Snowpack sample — Snodgrass Mountain, Crested Butte, Colorado (2/4/25, 12:06 PM MST)
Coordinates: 38.923, -106.968
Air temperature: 35 °F
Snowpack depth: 80 cm
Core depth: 50 cm
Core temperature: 30.2 °F
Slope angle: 14°, slope face: 78°
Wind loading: low
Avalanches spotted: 0
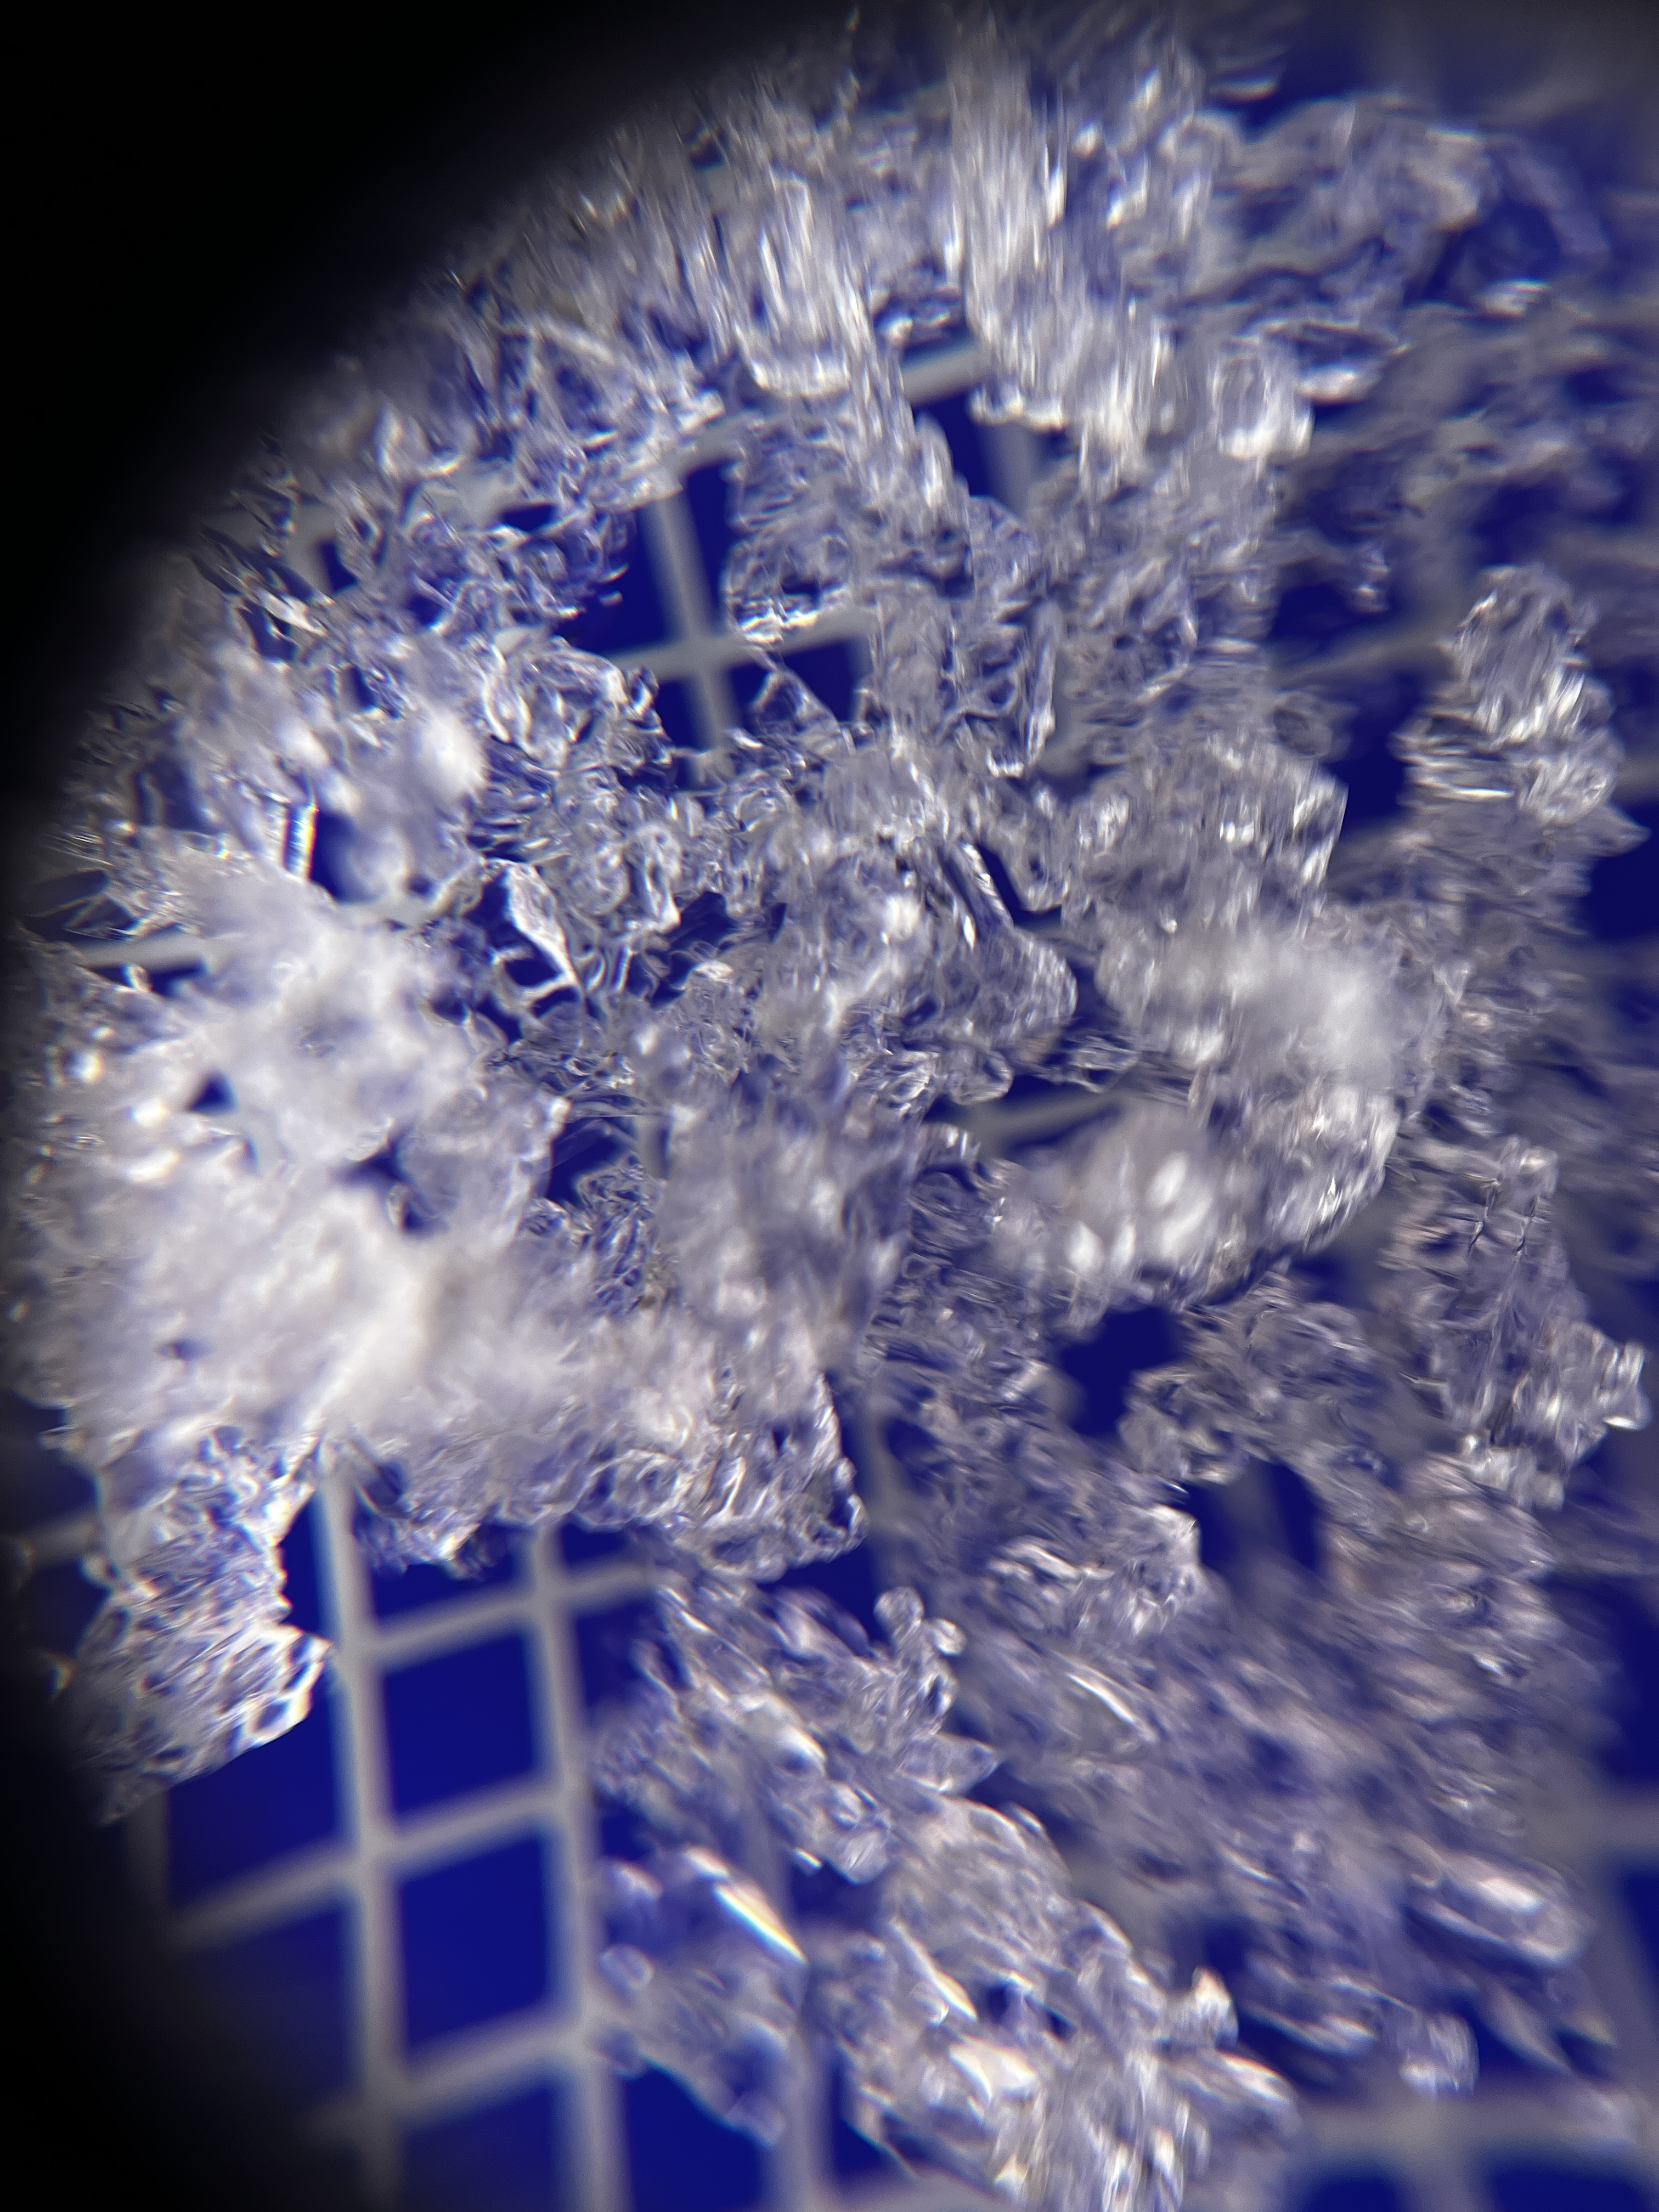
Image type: magnified_profile
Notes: No avalanches nearby, unusually warm weather for the last month reported by residents, Collected 25 yards from treeline